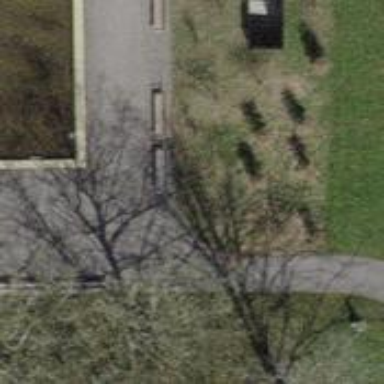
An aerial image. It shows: Bench.